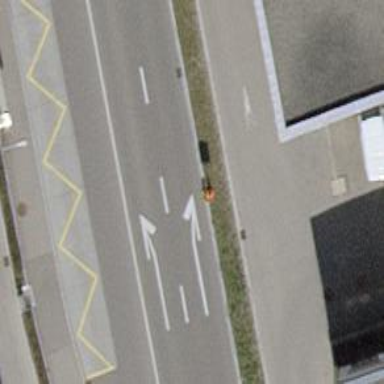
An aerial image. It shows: Secondary link road with shared lane for cyclists.